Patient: sex F, age 75
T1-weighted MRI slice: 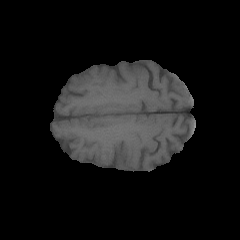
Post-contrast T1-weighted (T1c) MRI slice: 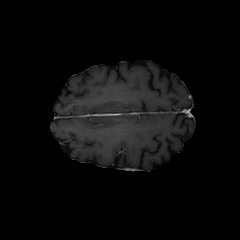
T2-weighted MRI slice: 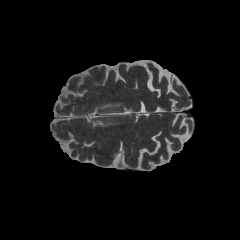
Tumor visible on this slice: no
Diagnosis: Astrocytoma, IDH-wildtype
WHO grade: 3